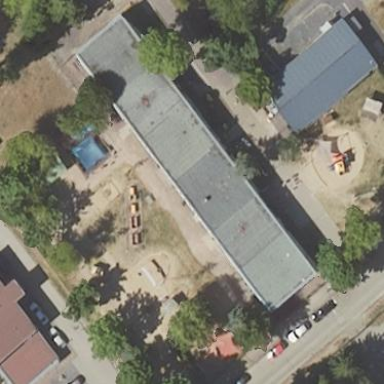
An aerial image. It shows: Kindergarten building.